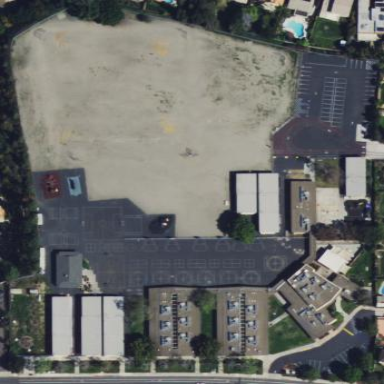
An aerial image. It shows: School.